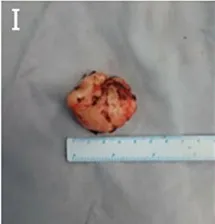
(A-I) The enhanced Computed Tomography (CT) and three-dimensional reconstruction performance and the intraoperative situation of case 3.
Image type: medical_photograph (other_medical_photograph)